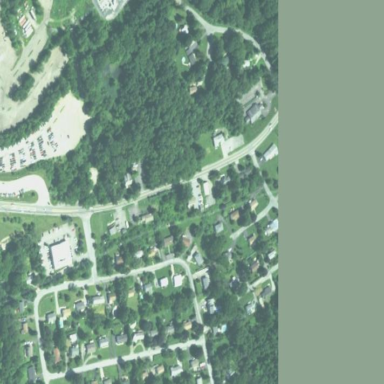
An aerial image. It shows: Residential area composed of single-family homes.